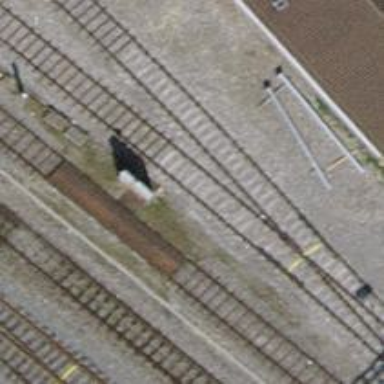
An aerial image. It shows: Railway yard with electrified tracks and single track.